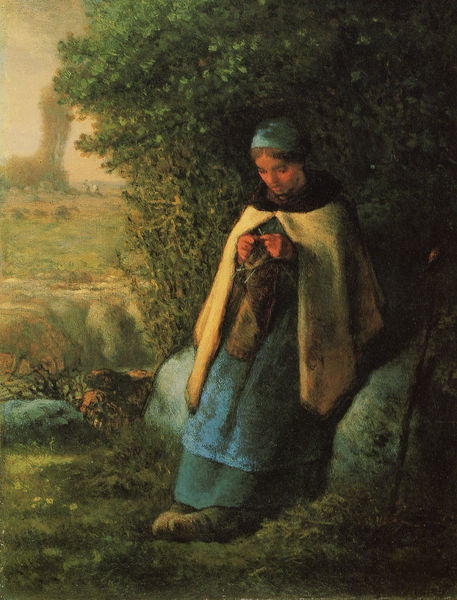
Titel: Schäferin, an einen Stein lehnend
Künstler: Jean François Millet
Standort: Cincinnati (Ohio)
Institution: Art Museum
Schlagwörter: baum, blau, blätter, felsen, gemälde, hand, himmel, kopf, laub, mann, umhang, wasser, weiß, wolken, bäume, gelb, grün, impressionismus, landschaft, mädchen, ocker, sitzen, äste, braun, finger, frankreich, frau, kleid, licht, mund, nase, orange, schwarz, türkis, gras, rasen, rot, tuch, wiese, beige, haube, rock, jacke, jung, kappe, mütze, augen, gesicht, mensch, stehen, stein, steine, hände, baumstamm, dämmerung, feld, felder, ferne, gräser, horizont, natur, pappel, strauch, weide, weite, busch, büsche, gebüsch, sonne, auge, gewand, haare, mantel, kind, blatt, pflanze, pflanzen, mittelscheitel, scheitel, wald, genre, sack, stock, schürze, schuhe, stab, bäuerin, reisig, fels, hecke, nebel, idylle, romantik, draussen, handarbeit, kopftuch, nähen, stricken, wolle, zeigefinger, sitzt, konzentriert, nadel, allein, junge, warten, flechten, findlinge, geld, lichtung, schuh, pantoffel, jüngling, schnurr, mönch, nadeln, gesträuch, gestrüpp, cape, rosenkranz, schafe, hirtin, stecken, pantoffeln, findling, filz, corot, wanderin, stöckchen, strickzeug, millet, gelehnt, arbeiterin, poncho, lehnt, strickerin, filzpantaoffel, denke, landcshft